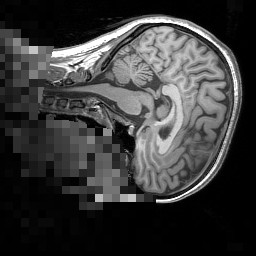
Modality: T1w
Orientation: sagittal
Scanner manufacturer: siemens
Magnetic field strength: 3 T
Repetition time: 1.5 s
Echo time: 0.00291 s